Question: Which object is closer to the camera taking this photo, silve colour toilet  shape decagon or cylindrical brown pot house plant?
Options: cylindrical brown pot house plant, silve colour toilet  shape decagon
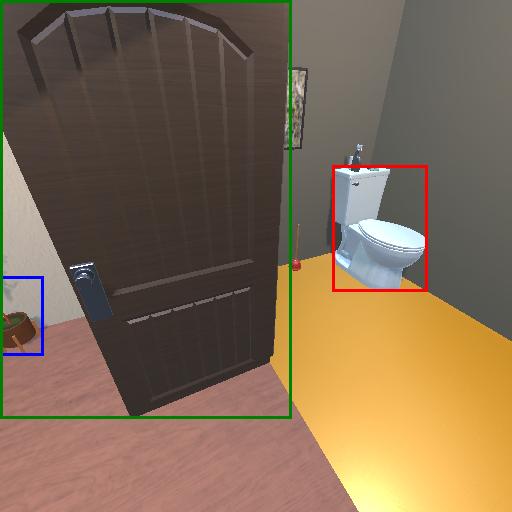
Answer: cylindrical brown pot house plant